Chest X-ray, PA view. Patient: 22 years old, sex F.
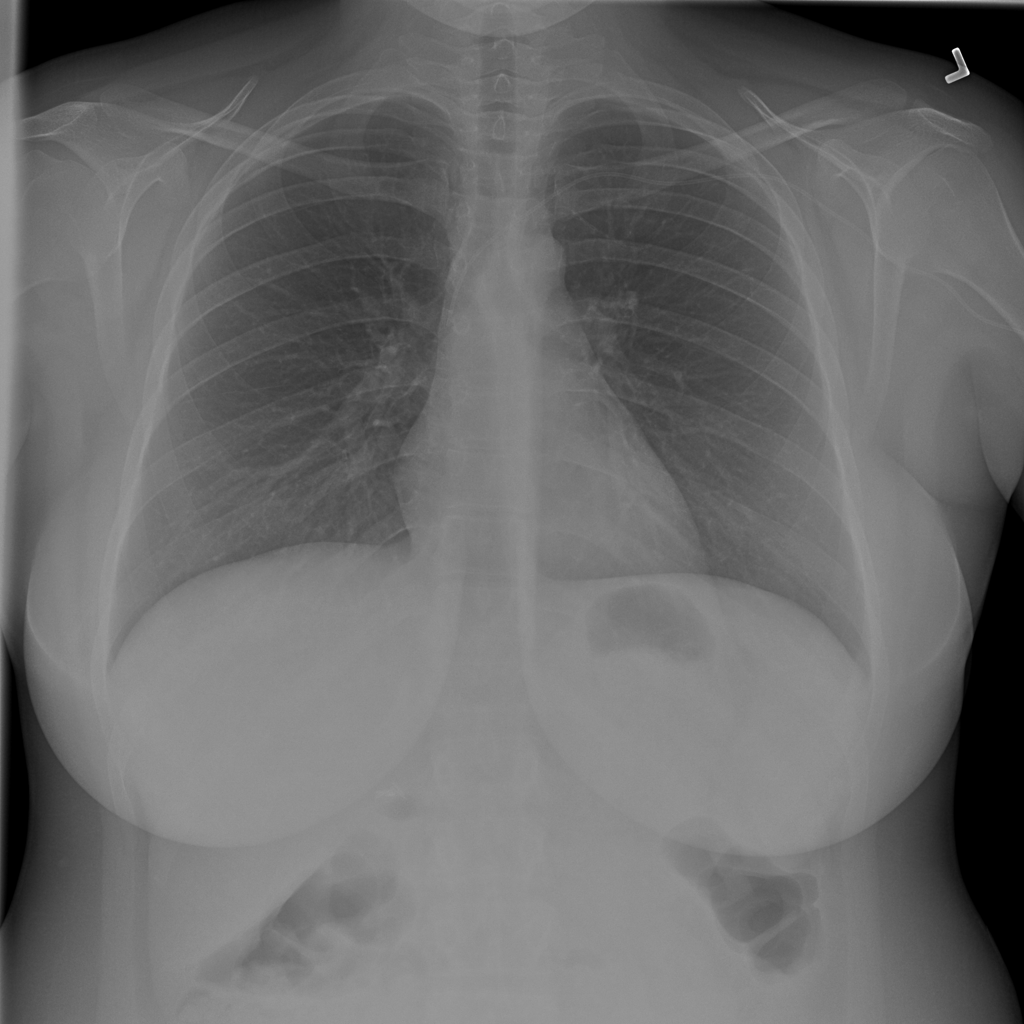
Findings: No Finding